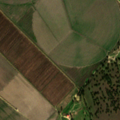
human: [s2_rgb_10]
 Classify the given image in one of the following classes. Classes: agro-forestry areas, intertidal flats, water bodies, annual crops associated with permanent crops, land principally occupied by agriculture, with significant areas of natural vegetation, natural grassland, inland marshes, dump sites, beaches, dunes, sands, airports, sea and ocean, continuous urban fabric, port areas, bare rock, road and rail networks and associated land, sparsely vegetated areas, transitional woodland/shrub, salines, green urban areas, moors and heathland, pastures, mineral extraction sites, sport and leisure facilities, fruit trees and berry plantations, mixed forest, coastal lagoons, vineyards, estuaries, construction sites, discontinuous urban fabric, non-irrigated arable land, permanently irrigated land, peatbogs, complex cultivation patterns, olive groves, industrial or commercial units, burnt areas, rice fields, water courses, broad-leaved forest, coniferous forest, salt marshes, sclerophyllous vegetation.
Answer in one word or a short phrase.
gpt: permanently irrigated land, rice fields, pastures, agro-forestry areas